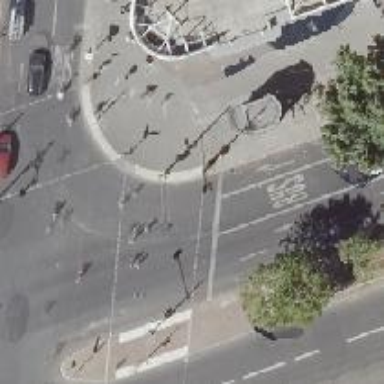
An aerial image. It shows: Road with traffic signals.